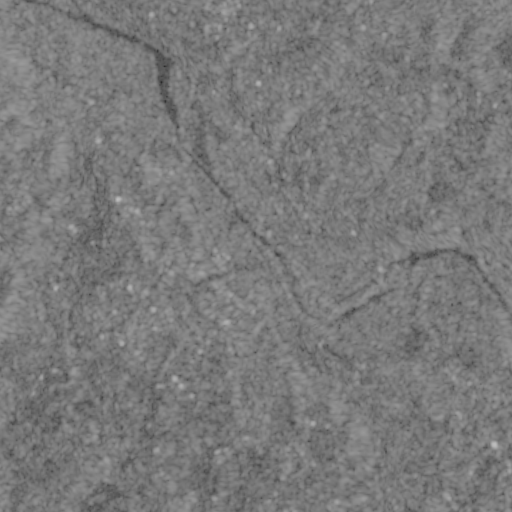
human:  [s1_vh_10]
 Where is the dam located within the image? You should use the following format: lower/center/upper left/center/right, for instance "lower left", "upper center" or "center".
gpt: The dam is located in the center right of the image.
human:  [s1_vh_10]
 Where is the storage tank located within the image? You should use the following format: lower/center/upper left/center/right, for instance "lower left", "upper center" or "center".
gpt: The storage tank is located in the upper center of the image.
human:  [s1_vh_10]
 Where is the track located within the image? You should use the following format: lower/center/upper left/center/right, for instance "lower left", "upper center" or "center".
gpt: The track is located in the lower right of the image.
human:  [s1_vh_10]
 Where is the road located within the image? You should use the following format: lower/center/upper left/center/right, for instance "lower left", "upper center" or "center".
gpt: There is no road in the image.

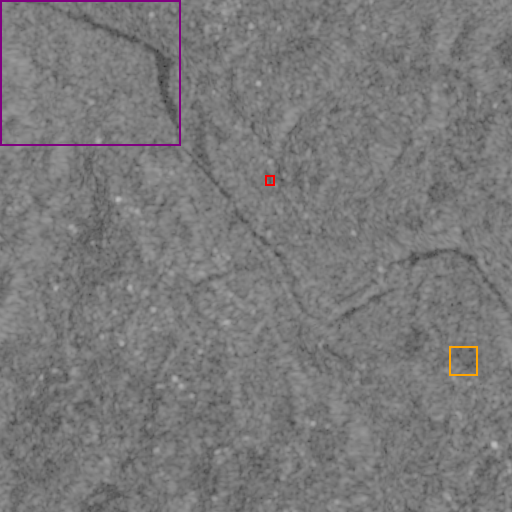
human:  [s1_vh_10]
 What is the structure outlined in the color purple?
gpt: The structure outlined in purple is a crop field.
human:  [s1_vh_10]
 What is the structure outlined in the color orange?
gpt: The structure outlined in orange is a park.
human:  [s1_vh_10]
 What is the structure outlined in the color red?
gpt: The structure outlined in red is a parking lot.
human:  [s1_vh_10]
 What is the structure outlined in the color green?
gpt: There is no green outline.